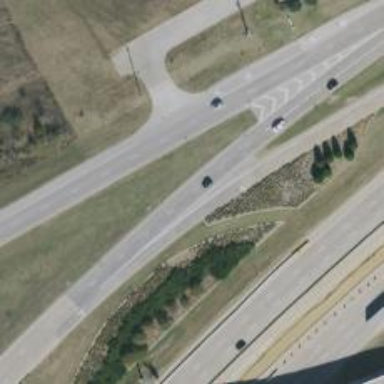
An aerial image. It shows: Secondary road with frontage road alongside.